Field crop: tomato
Growth stage: 1
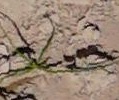
Species: cyperus